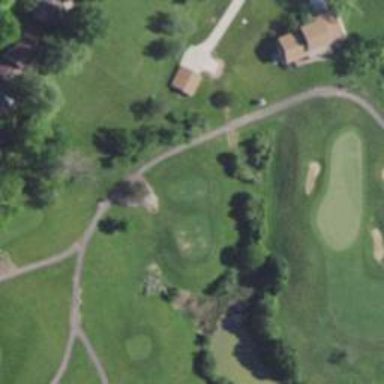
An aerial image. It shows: Golf cartpath that is also road path.